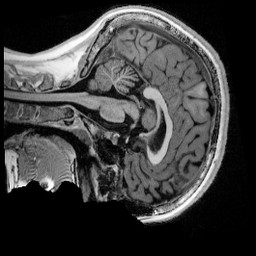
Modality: UNIT1_denoised
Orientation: sagittal
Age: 14
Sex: female
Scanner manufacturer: siemens
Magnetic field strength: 3 T
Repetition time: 4 s
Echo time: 0.00303 s